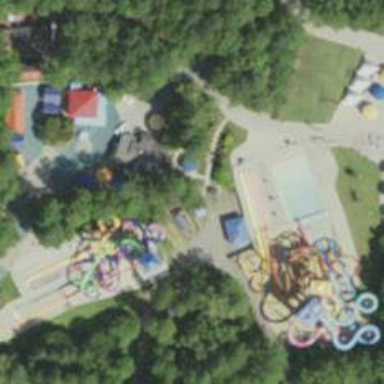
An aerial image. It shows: Water slide attraction.